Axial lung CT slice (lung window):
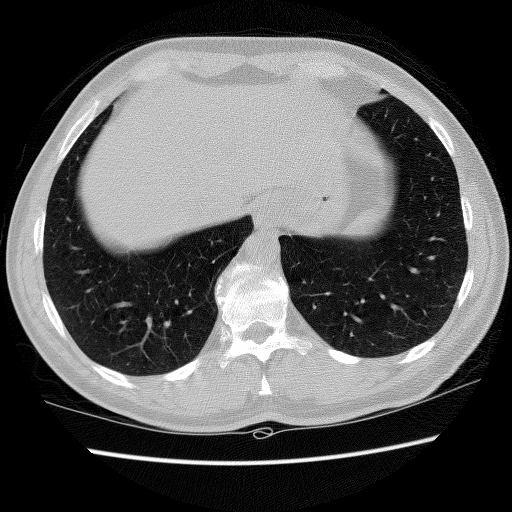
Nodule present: no